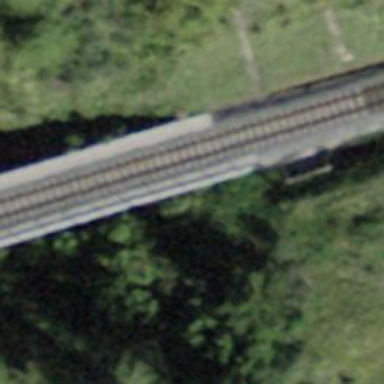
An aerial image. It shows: Narrow-gauge railway bridge with electrified contact lines and one track.